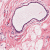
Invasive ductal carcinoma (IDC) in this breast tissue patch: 0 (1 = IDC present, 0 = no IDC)